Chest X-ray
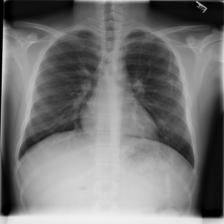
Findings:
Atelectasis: negative
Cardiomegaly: negative
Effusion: negative
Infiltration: negative
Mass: negative
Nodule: negative
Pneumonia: negative
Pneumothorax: negative
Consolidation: negative
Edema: negative
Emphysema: negative
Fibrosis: negative
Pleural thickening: negative
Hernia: negative